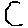
Label: hexagon